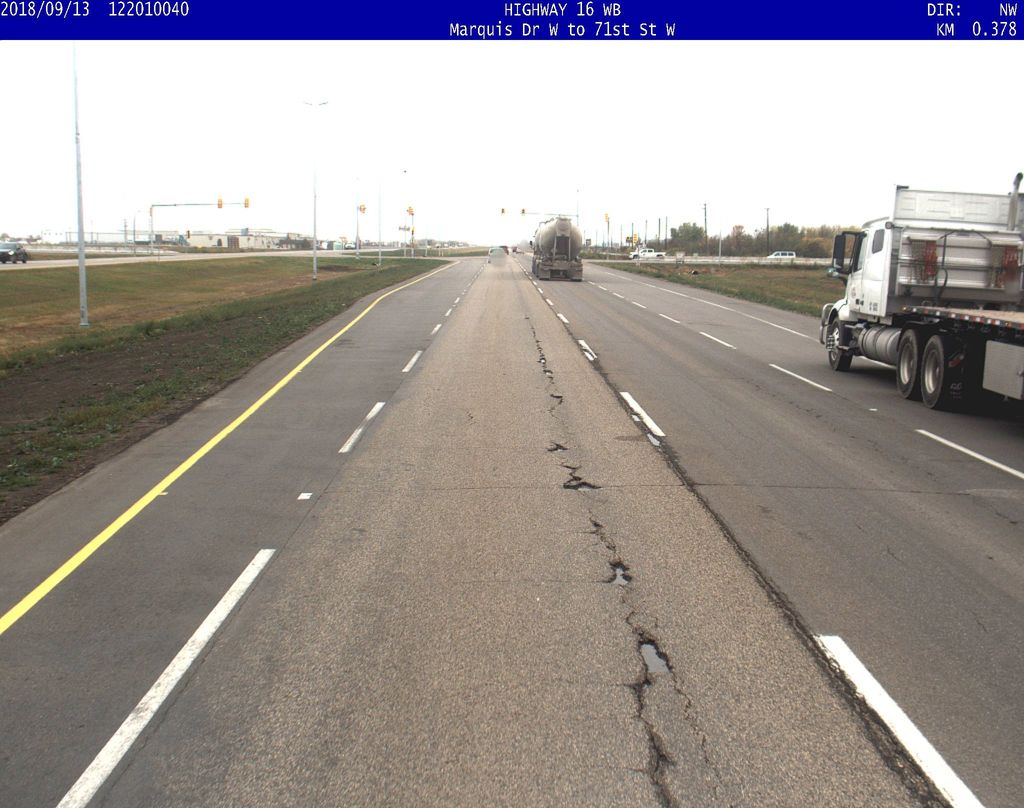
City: saskatoon